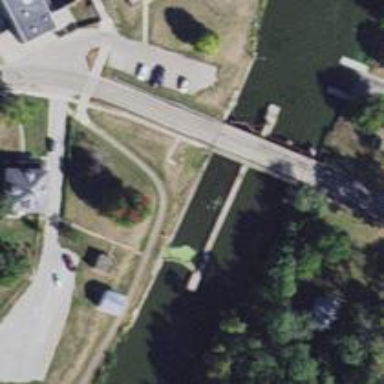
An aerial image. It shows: Canal.